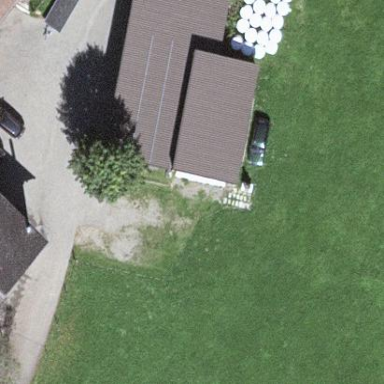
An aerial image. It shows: Farm auxiliary building.